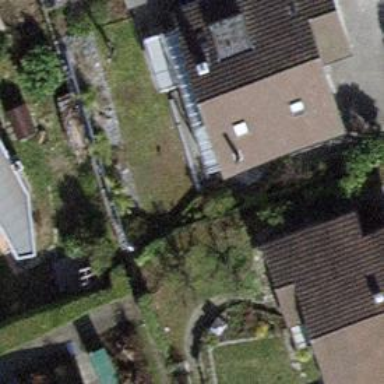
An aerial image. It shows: Residential building with gabled roof oriented across.